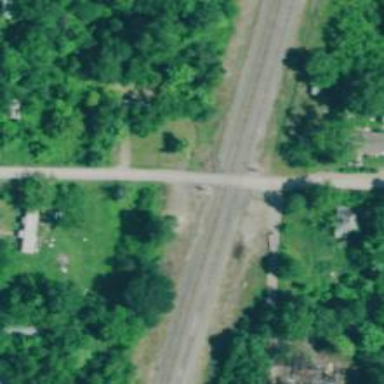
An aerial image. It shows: Railway siding for service.